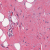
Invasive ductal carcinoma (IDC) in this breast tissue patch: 0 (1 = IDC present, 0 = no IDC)